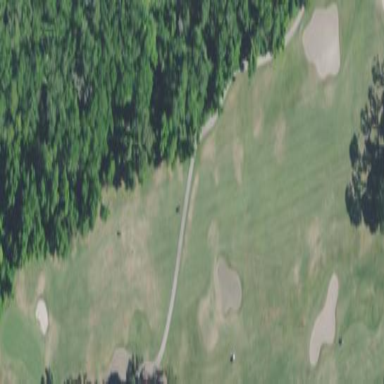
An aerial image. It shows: Grassy area designated as golf fairway.